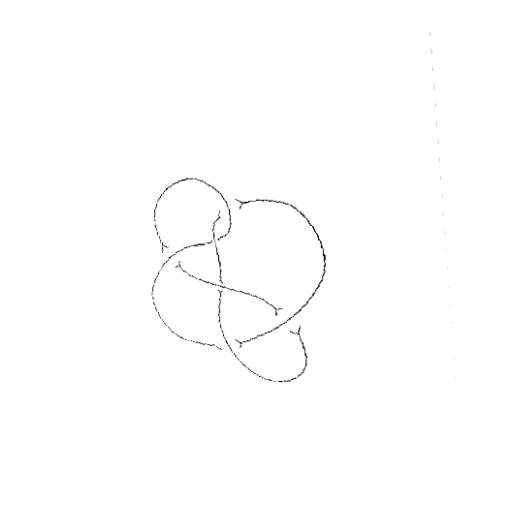
Crossing number: 6